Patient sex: M
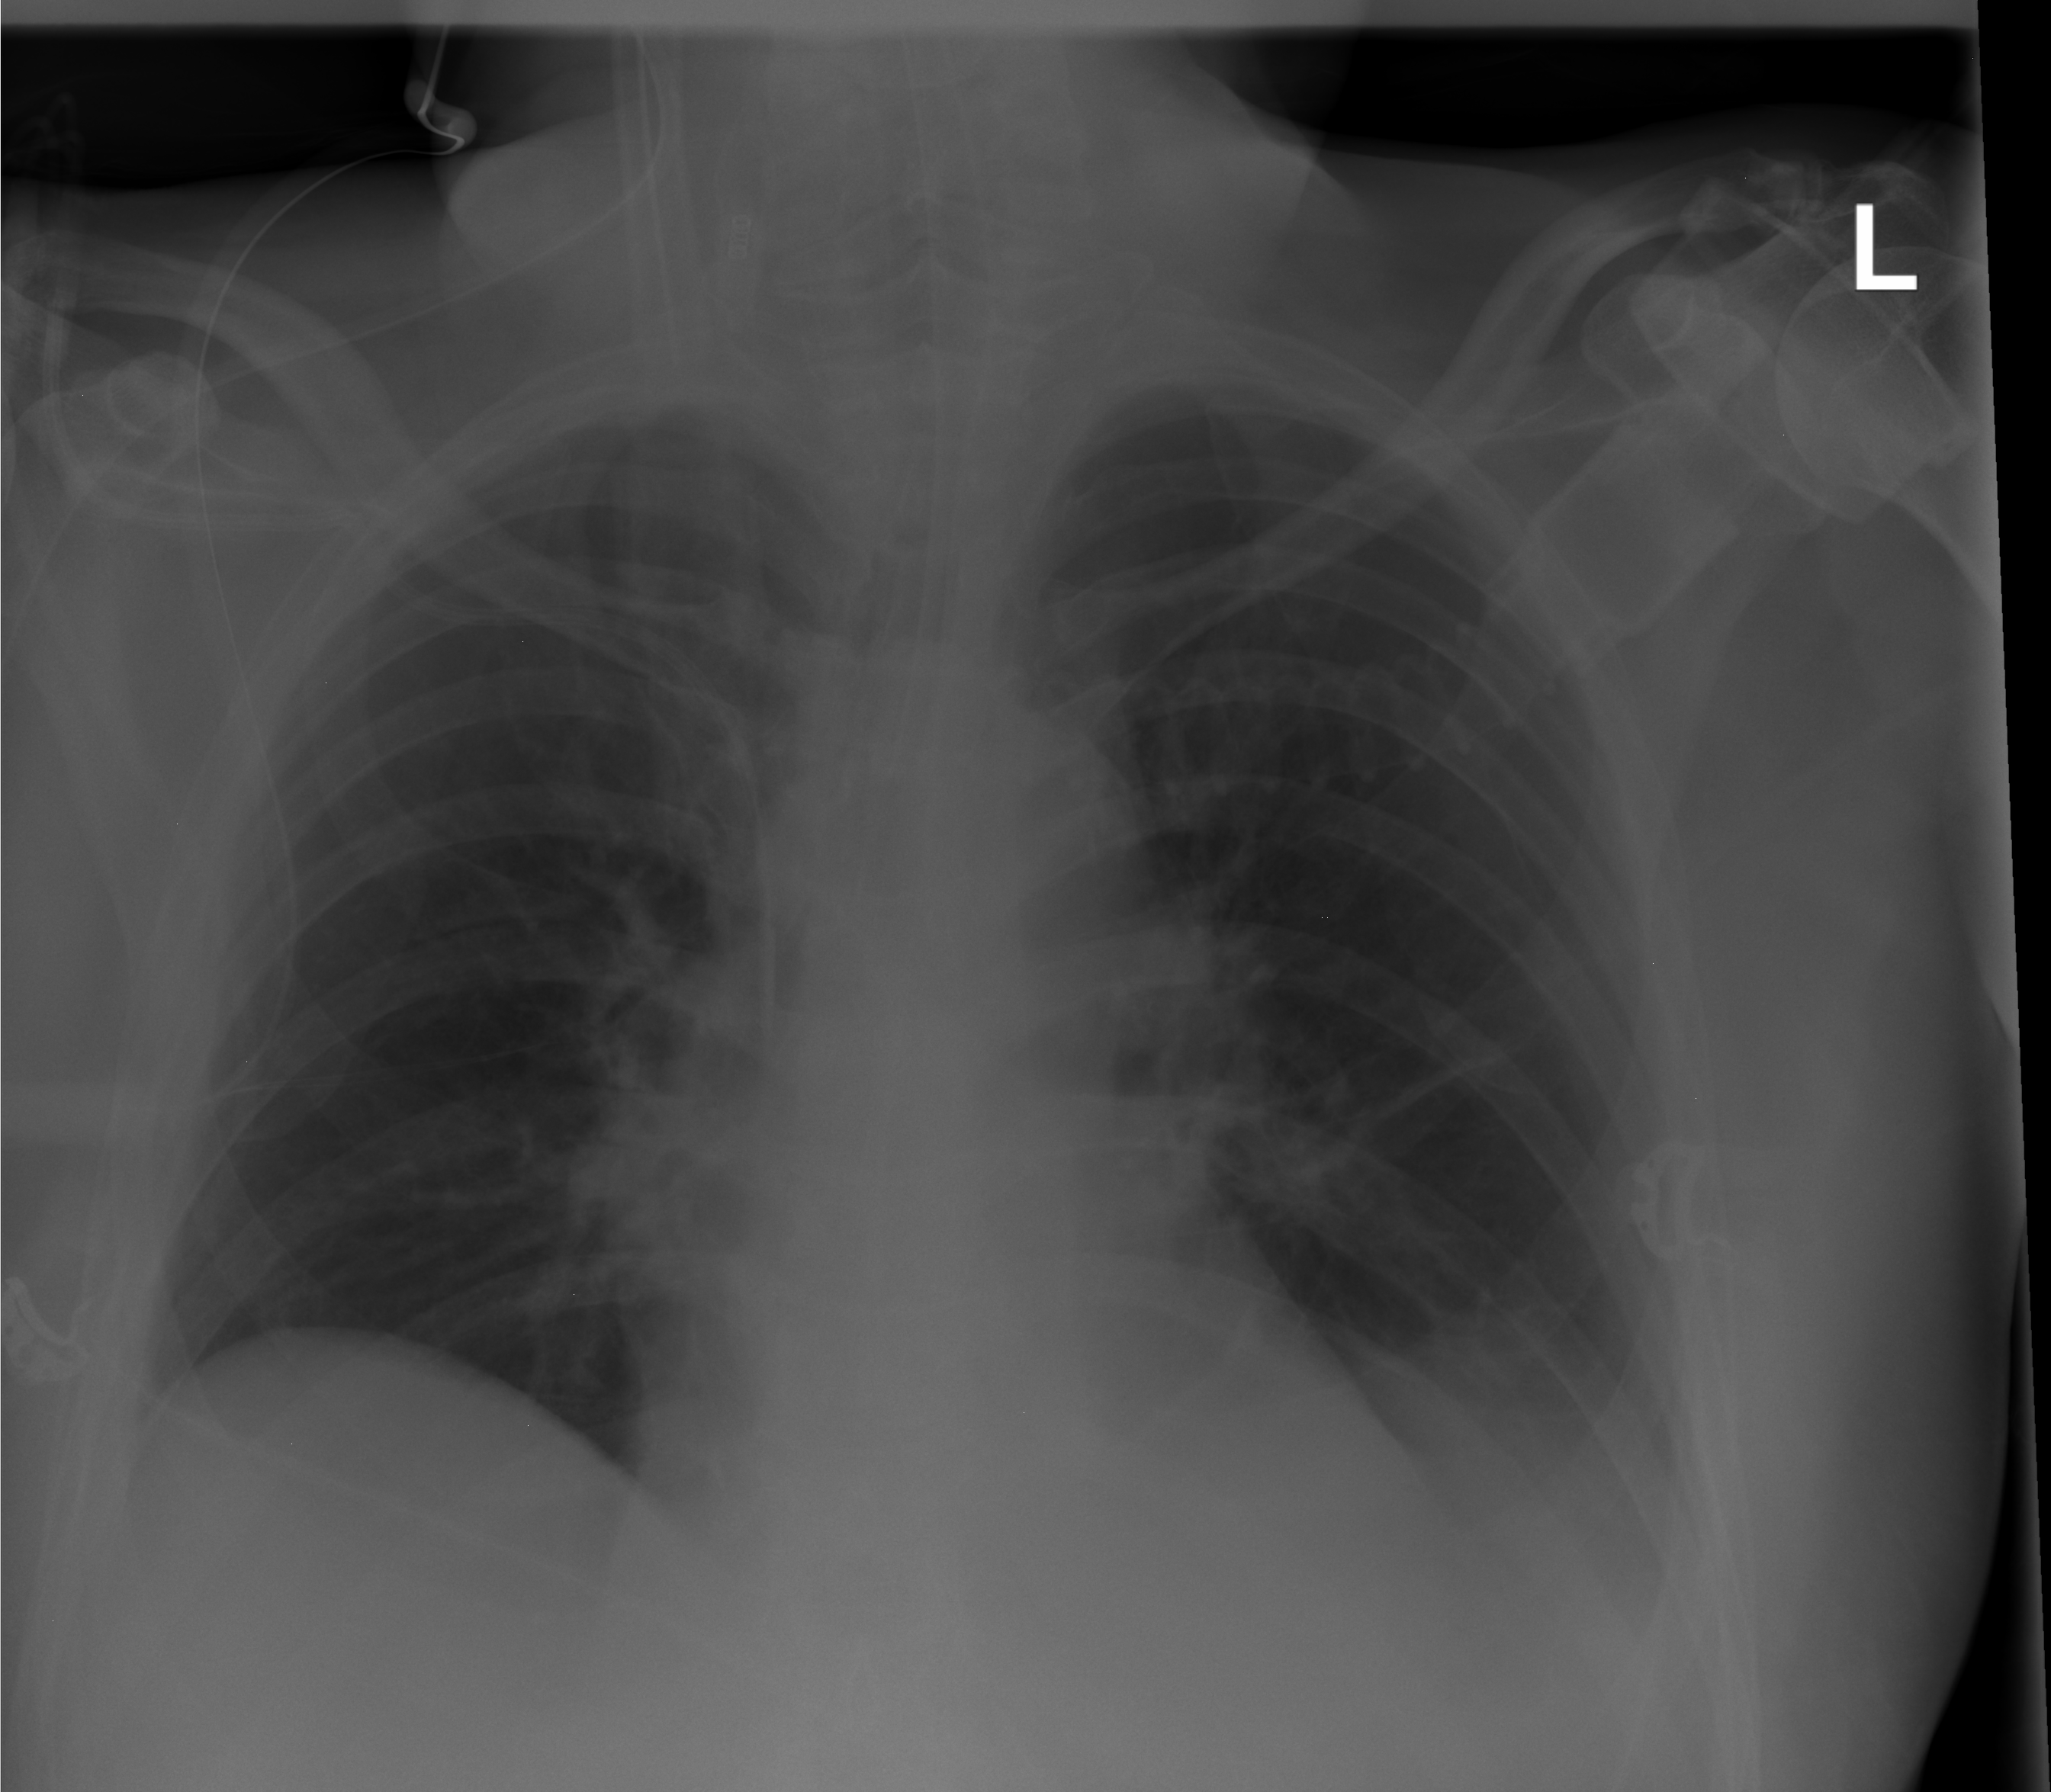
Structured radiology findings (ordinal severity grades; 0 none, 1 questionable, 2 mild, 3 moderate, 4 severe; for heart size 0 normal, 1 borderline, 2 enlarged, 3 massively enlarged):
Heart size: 0
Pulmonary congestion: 0
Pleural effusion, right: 0
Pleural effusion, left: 1
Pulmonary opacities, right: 0
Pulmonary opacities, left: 0
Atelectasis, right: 0
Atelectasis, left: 1